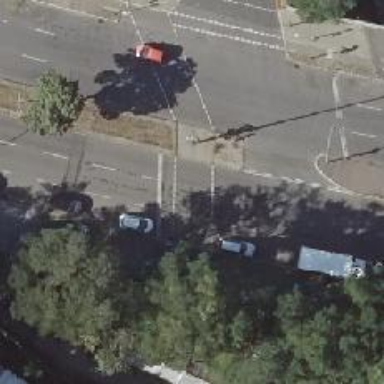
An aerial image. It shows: Crossing with traffic signals.